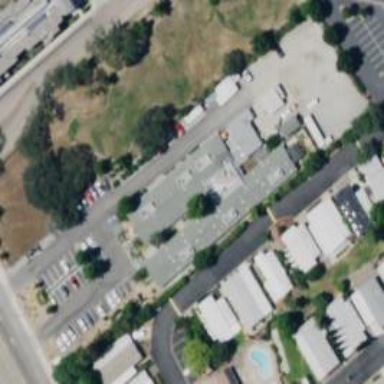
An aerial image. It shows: Nursing home located in residential area.